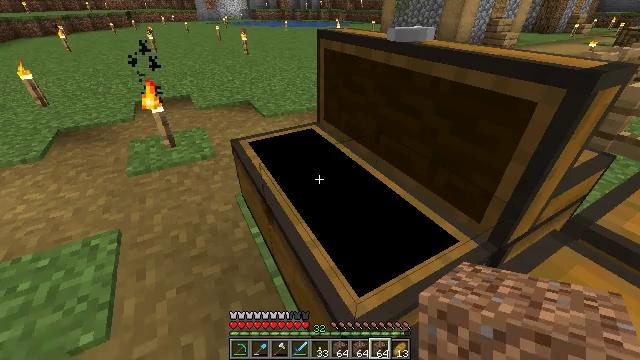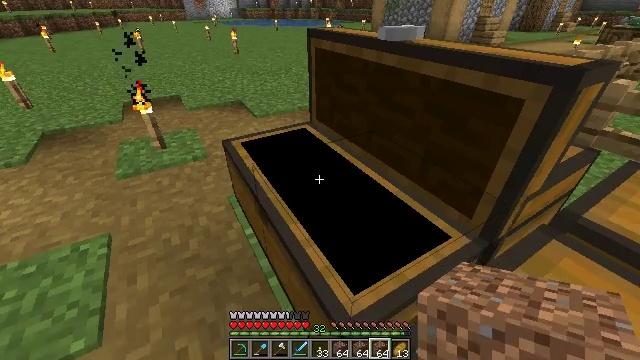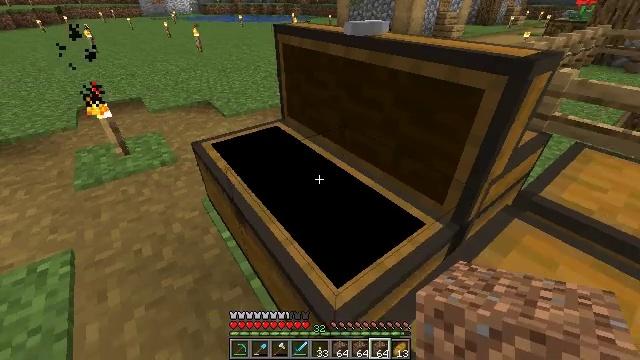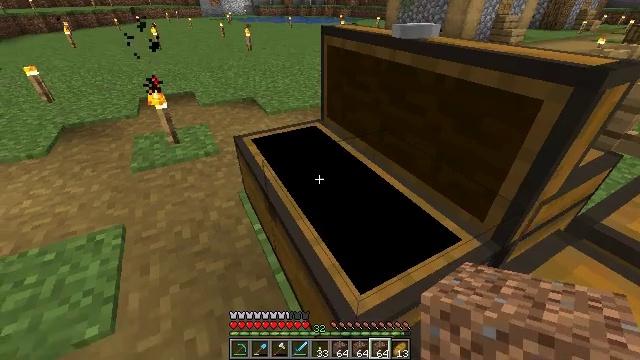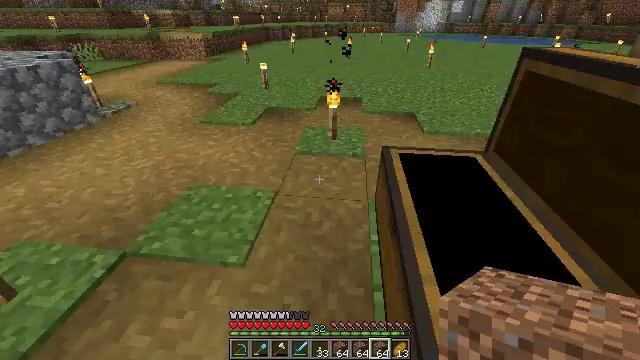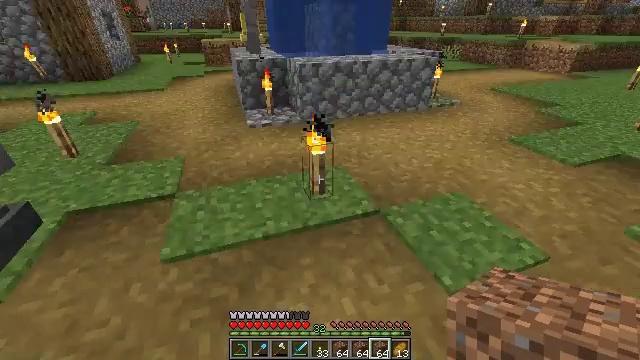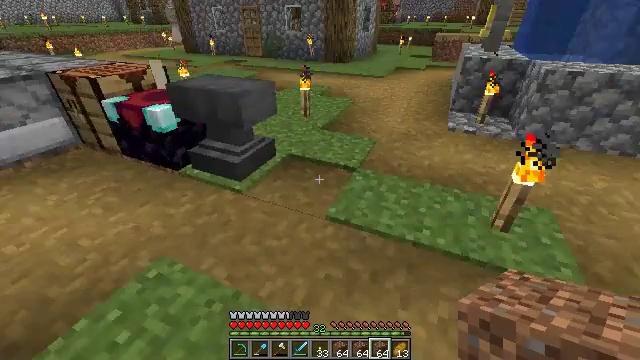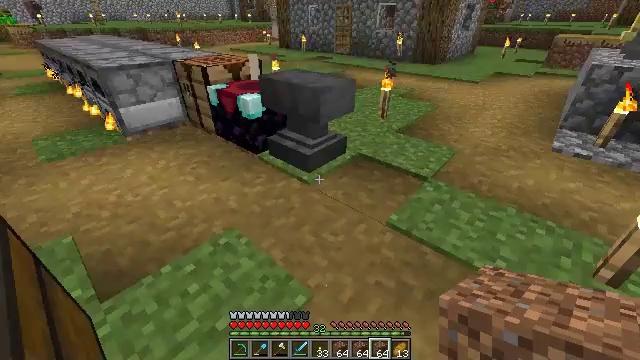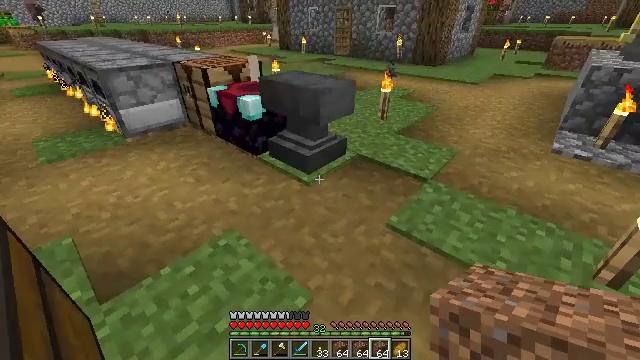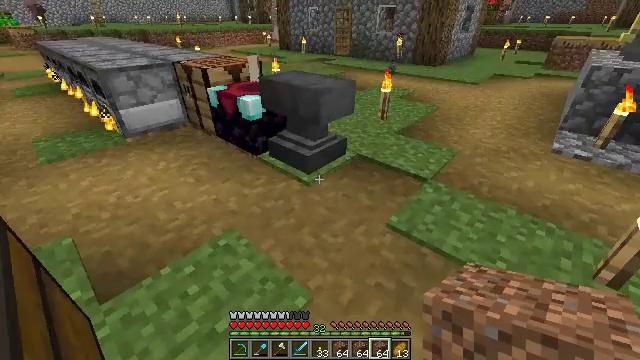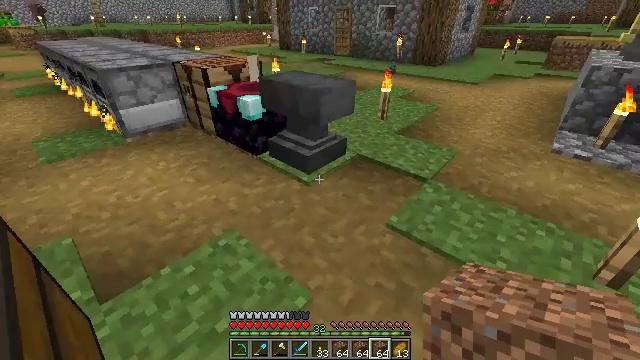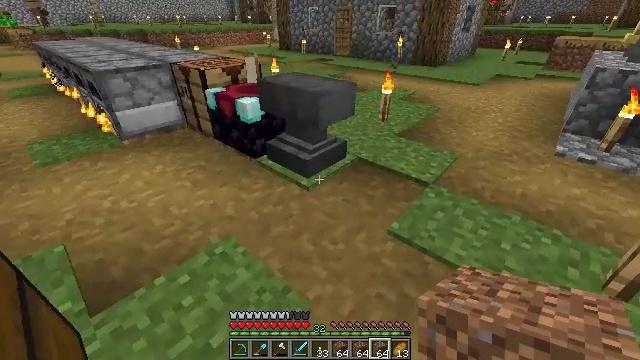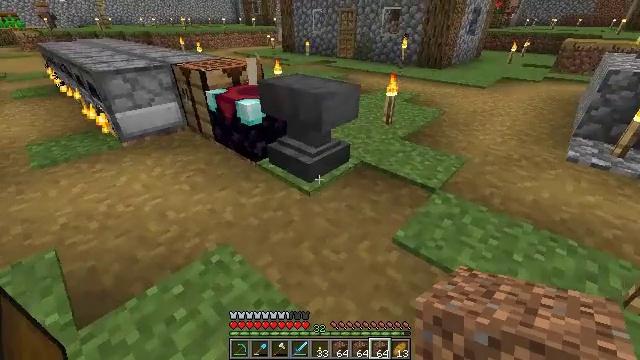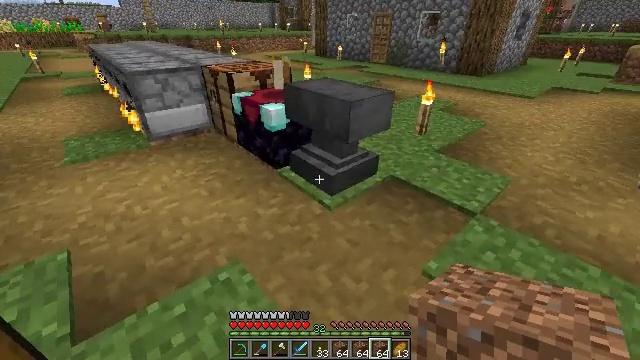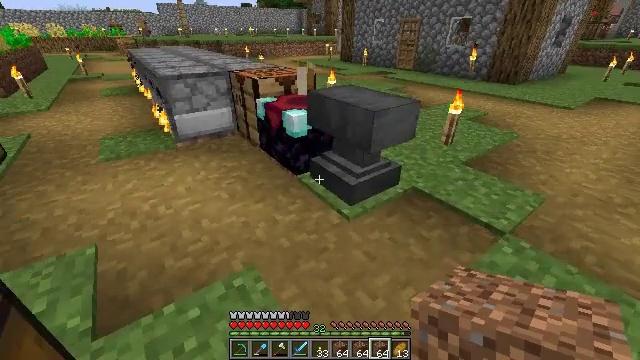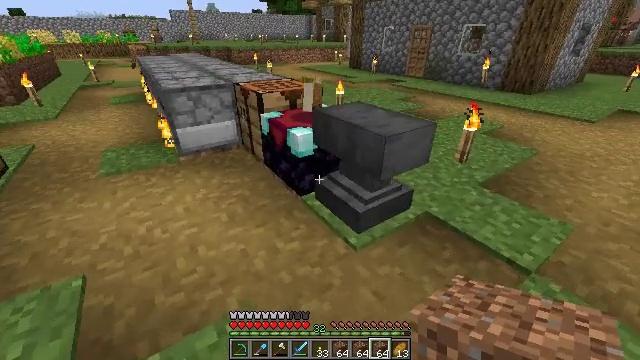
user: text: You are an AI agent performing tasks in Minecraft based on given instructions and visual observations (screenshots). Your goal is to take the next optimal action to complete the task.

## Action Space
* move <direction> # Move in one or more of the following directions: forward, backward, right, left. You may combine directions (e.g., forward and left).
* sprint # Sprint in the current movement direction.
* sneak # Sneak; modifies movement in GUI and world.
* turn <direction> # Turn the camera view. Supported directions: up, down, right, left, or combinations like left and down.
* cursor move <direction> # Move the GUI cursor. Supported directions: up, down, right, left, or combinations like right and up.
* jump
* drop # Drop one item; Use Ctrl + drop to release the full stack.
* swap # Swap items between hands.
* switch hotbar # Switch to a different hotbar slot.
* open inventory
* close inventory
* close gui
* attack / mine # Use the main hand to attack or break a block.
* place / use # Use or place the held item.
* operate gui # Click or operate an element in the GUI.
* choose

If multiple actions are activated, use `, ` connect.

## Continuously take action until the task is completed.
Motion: motion action
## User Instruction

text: Interact with the crafting table to craft an iron hoe.
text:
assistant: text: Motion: turn right
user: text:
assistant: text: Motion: turn right
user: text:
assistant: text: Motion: turn left
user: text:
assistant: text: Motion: turn left and up
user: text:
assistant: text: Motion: turn left and up
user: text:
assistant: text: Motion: turn left and down
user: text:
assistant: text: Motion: turn left
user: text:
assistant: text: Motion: no_op
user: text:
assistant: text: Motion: no_op
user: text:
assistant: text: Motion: no_op
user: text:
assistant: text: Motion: move forward
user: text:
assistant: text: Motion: move forward
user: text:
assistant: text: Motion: move forward, turn left
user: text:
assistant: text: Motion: move forward, turn left
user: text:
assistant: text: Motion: move forward, turn left and up
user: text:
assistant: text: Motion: move forward, turn left and up
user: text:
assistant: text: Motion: move forward and move left
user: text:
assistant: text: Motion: move forward and move left
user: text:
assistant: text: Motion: move forward and move left
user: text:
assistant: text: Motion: move forward and move left, turn right and up
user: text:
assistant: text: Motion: move forward and move left
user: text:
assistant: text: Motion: move forward, turn up
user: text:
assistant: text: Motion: move forward, turn up
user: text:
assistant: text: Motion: move forward
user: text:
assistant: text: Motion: move forward, use / place
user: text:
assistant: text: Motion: move forward, use / place
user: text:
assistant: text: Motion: use / place
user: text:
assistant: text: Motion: no_op
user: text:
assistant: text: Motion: no_op
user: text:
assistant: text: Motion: open gui